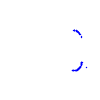
Particle: proton